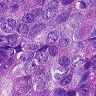
Metastatic tissue present: yes